RGB frame:
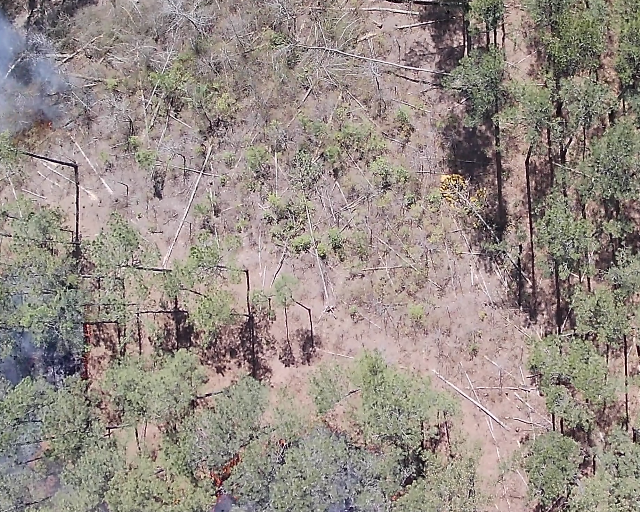
Thermal frame:
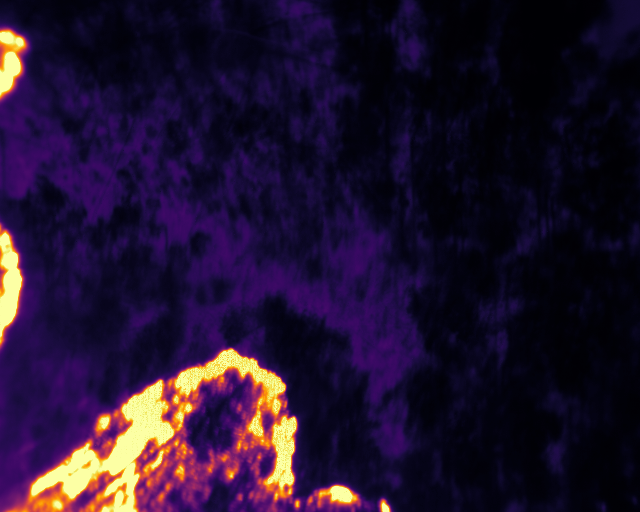
Captured: 2026-02-27 02:36:17
Pixels at or above 80 °C: 27867 (fraction of frame: 0.08504)